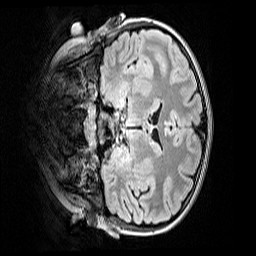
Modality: FLAIR
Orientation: coronal
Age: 9
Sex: female
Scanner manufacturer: siemens
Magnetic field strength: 3 T
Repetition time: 5 s
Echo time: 0.388 s